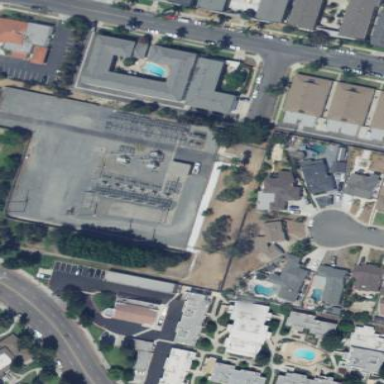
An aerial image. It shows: Power substation.